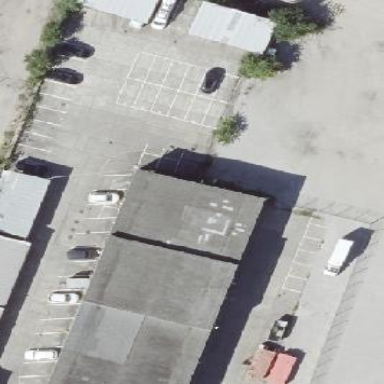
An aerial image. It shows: Group of garages.